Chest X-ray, PA view. Patient: 35 years old, sex M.
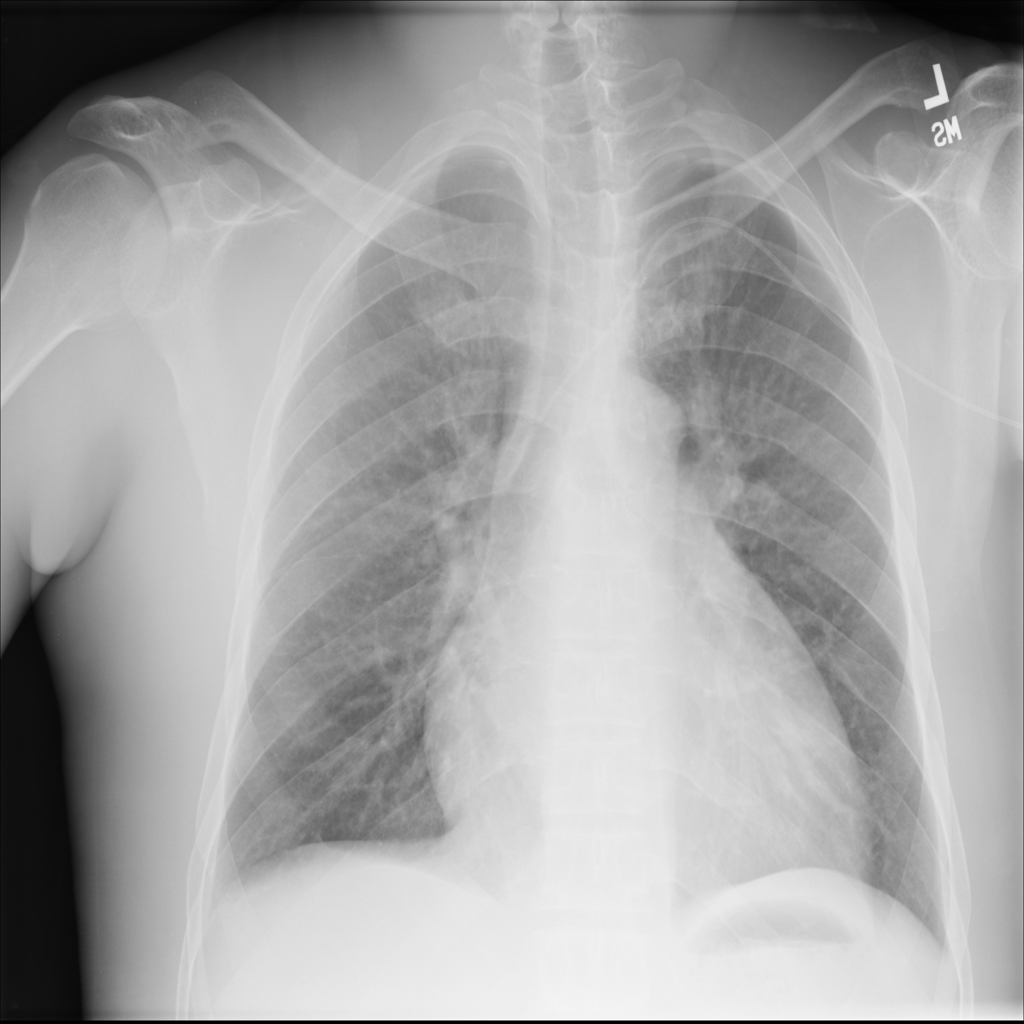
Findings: Cardiomegaly, Effusion